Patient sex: M
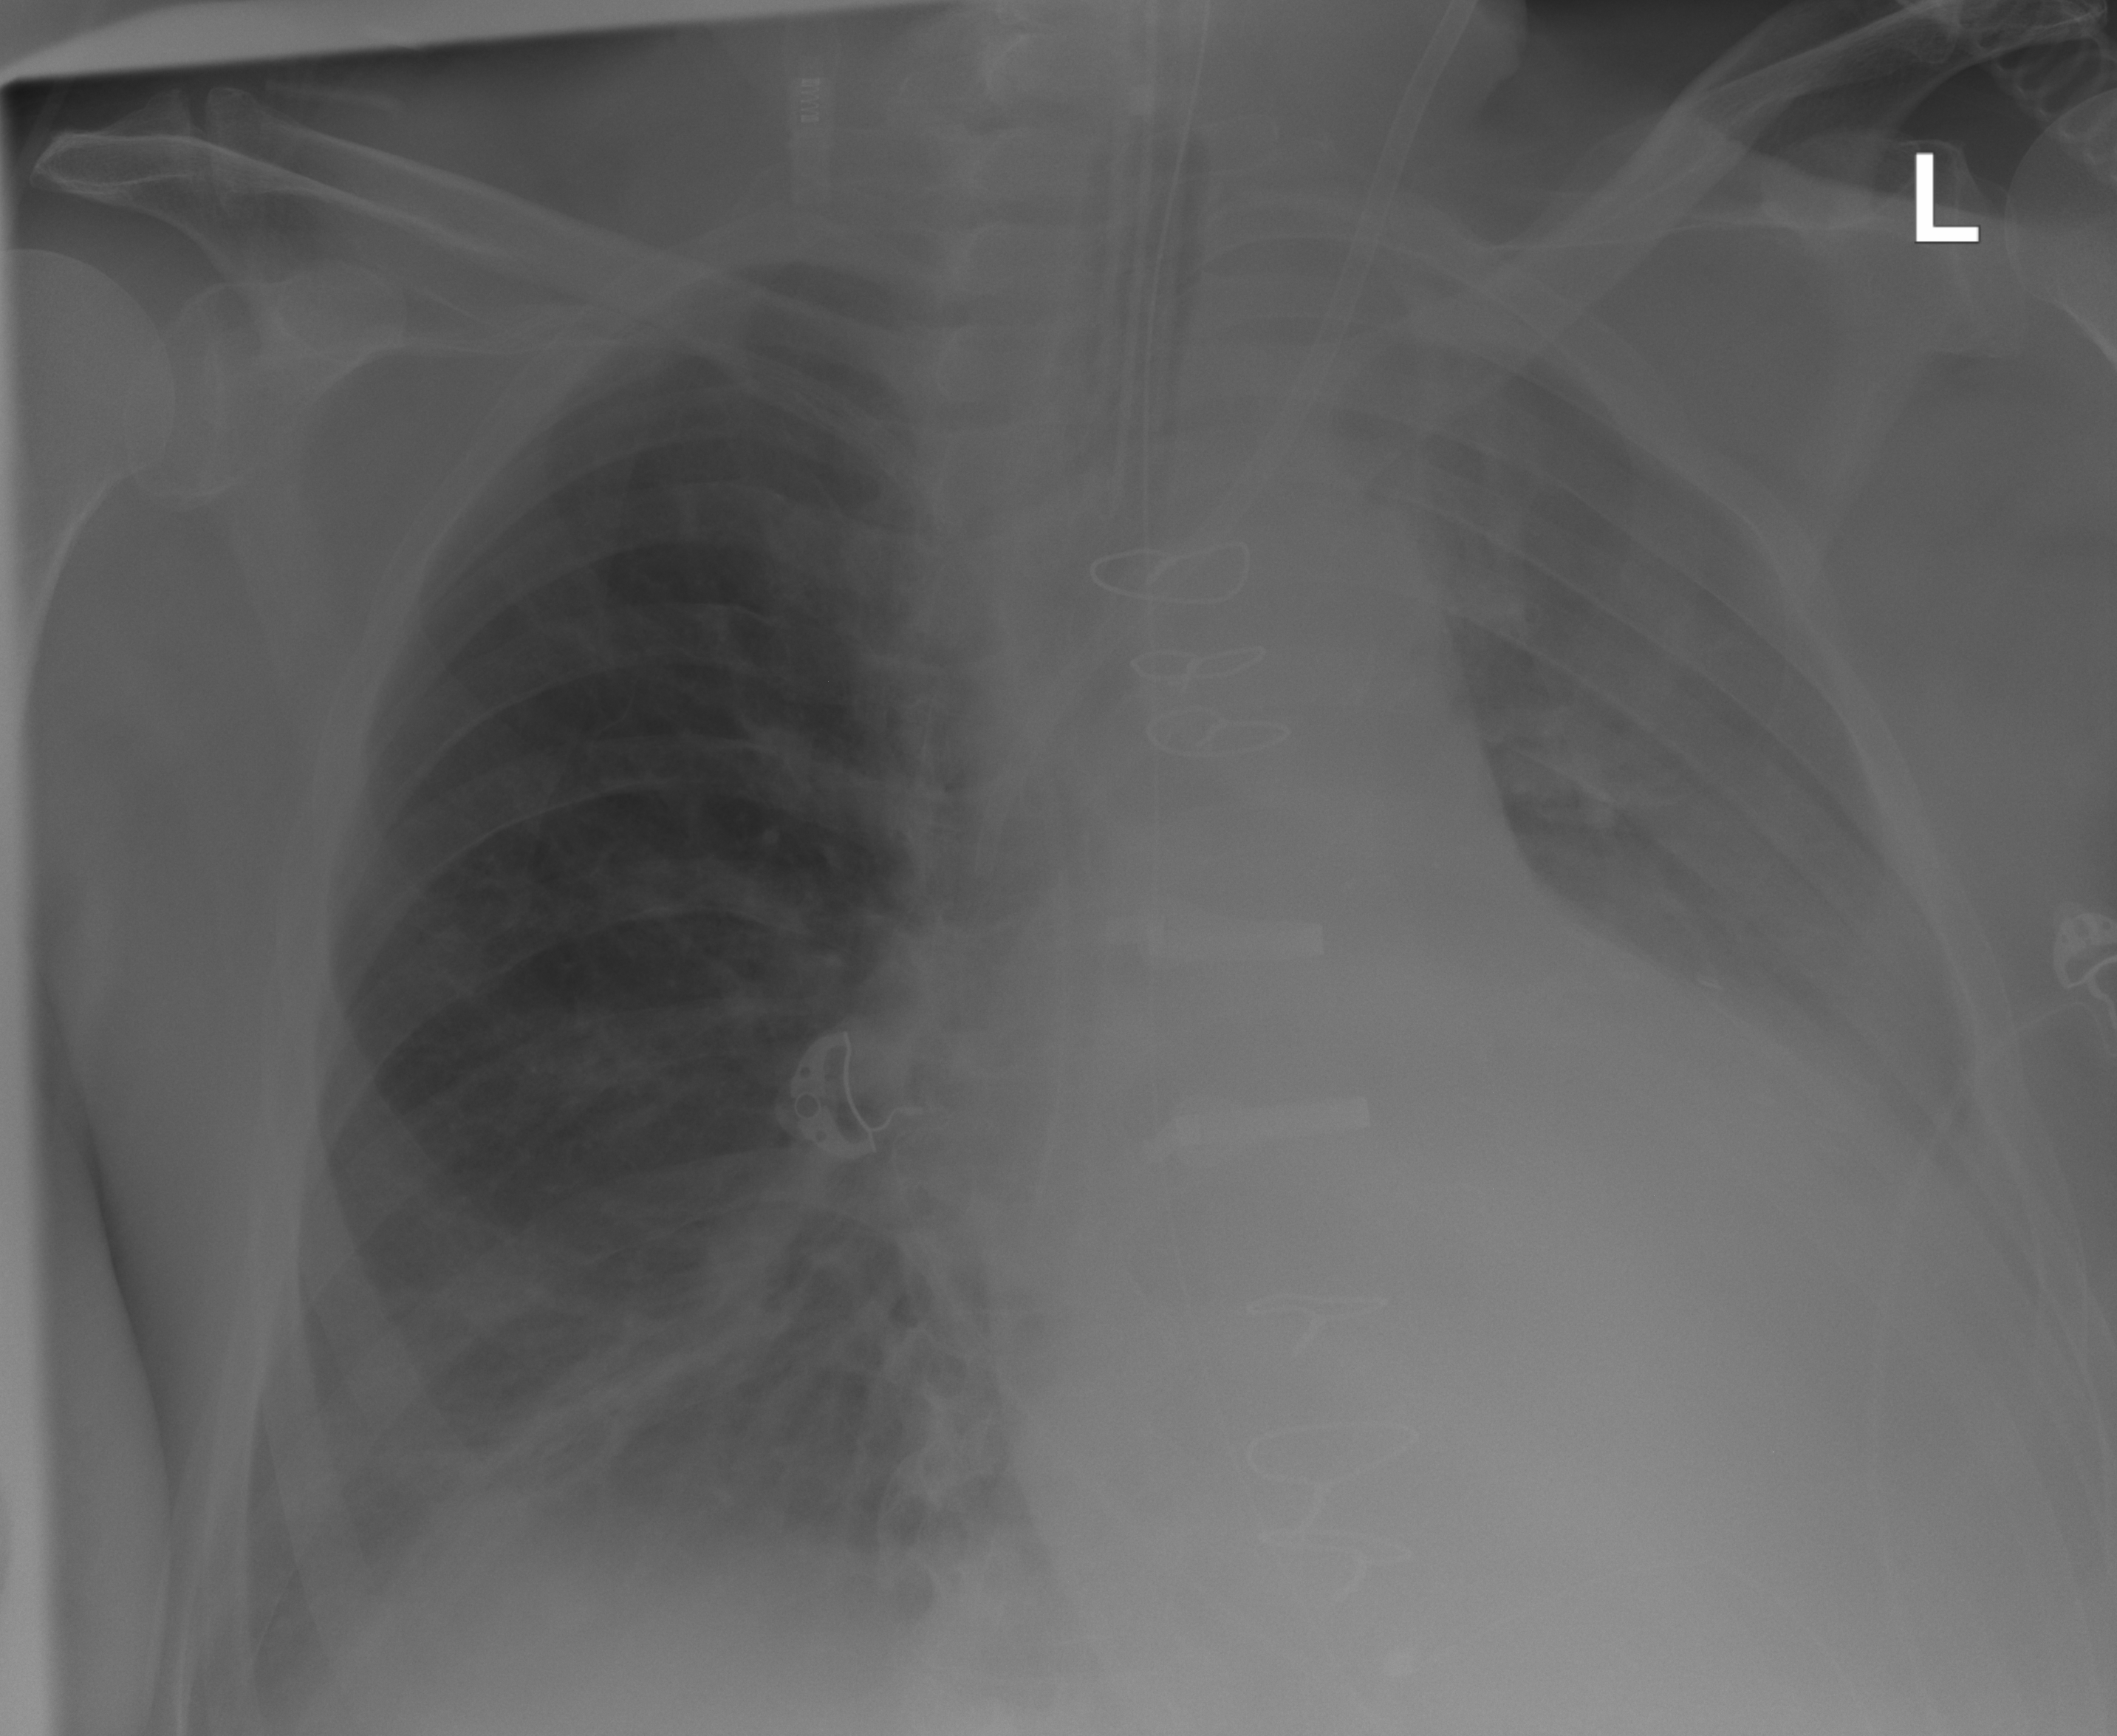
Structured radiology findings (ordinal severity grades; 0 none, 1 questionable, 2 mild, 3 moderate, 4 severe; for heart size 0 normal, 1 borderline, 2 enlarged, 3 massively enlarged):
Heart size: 2
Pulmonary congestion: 0
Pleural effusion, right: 2
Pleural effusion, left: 2
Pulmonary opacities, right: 2
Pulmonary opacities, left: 1
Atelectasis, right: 1
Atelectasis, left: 2